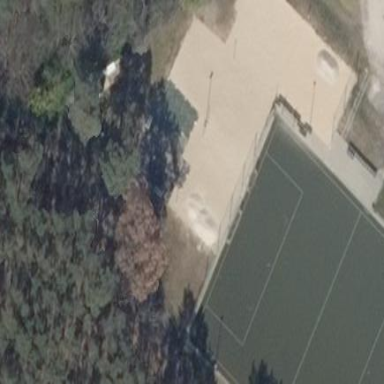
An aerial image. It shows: Sandy pitch designated for beach volleyball.